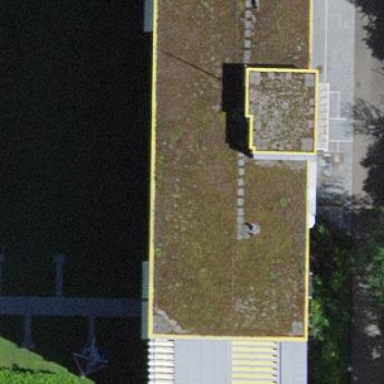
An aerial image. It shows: Apartment building with flat roof.